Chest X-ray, PA view. Patient: 44 years old, sex F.
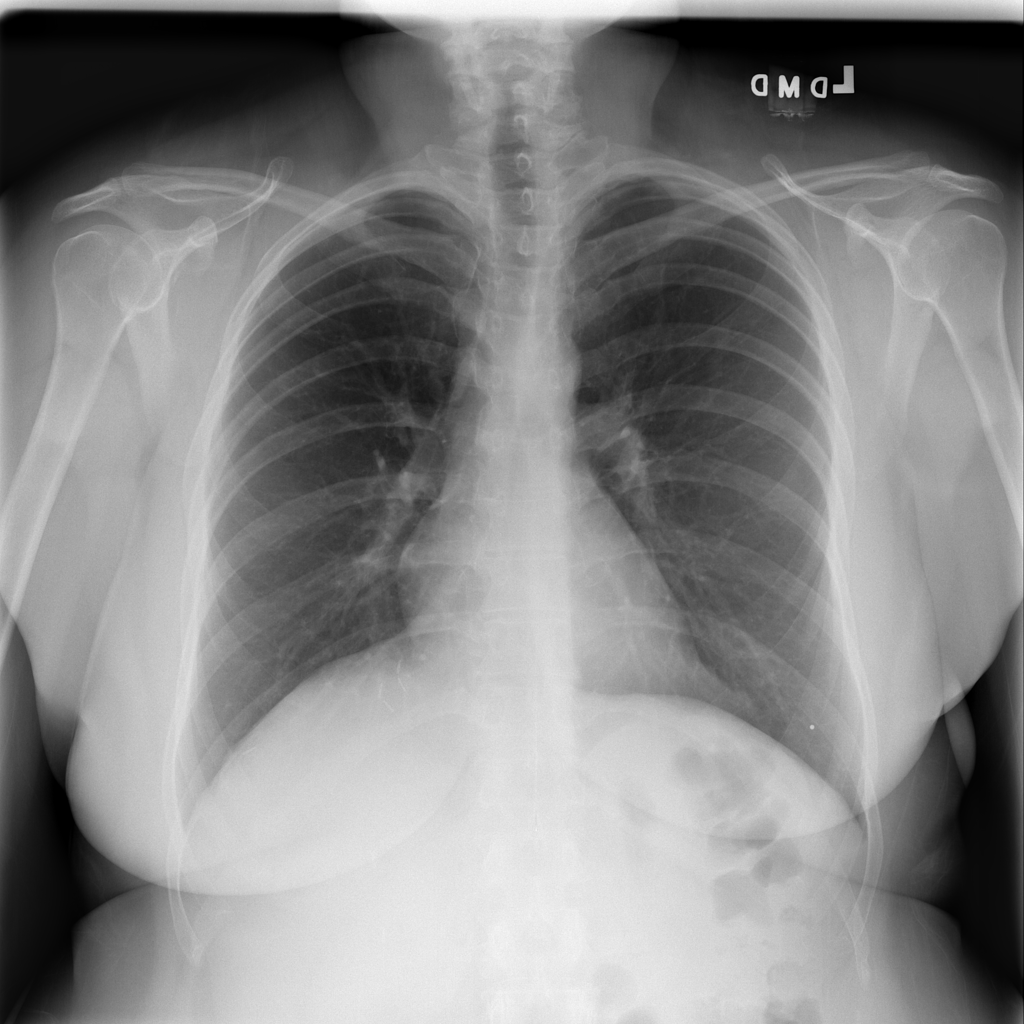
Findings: No Finding